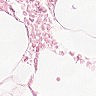
Metastatic tissue present: no